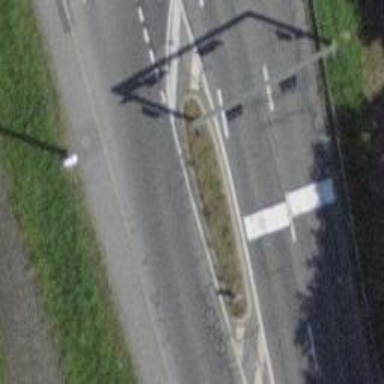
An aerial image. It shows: Road with traffic signals.